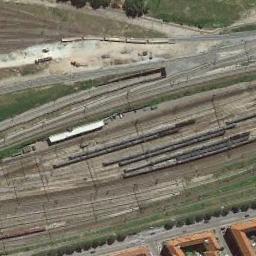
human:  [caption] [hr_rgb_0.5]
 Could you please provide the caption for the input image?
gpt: These railways have some trains on the tracks .

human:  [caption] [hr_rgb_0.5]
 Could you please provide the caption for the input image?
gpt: The railway is next to the grass and houses .

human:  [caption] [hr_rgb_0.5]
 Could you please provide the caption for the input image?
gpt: There are two trains passing by in the picture .

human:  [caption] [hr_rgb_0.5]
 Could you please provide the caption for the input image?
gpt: Several buildings of different shapes and sizes are beside the railway .

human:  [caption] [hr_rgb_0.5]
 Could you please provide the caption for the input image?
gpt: There are some brown buildings beside the railway with some trains .